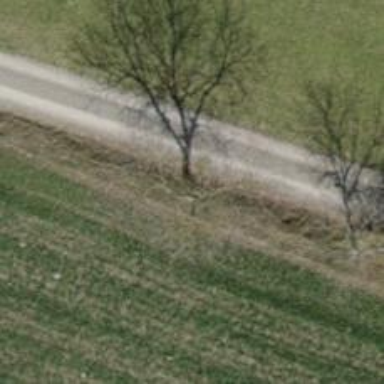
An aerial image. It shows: Agricultural area with broadleaved deciduous trees.